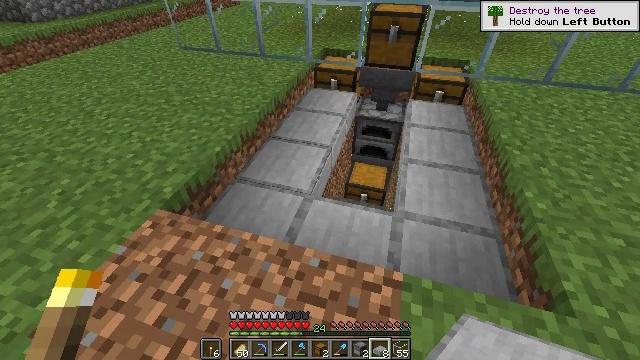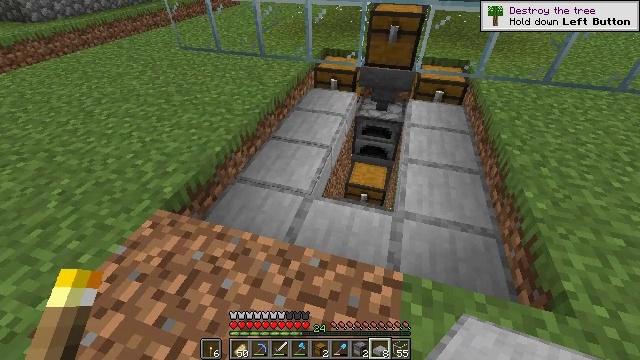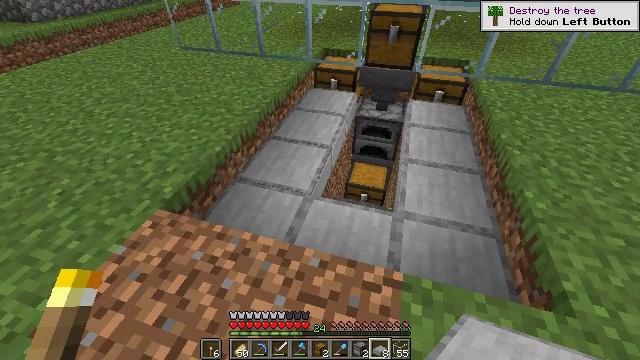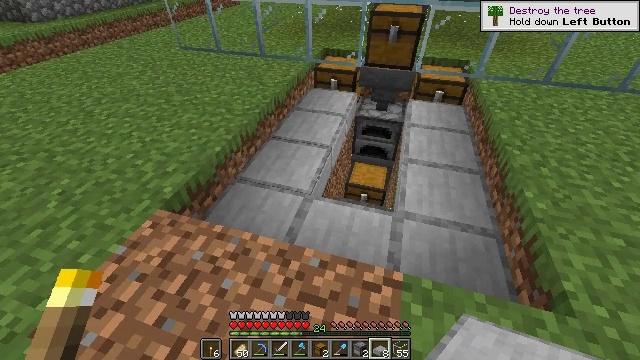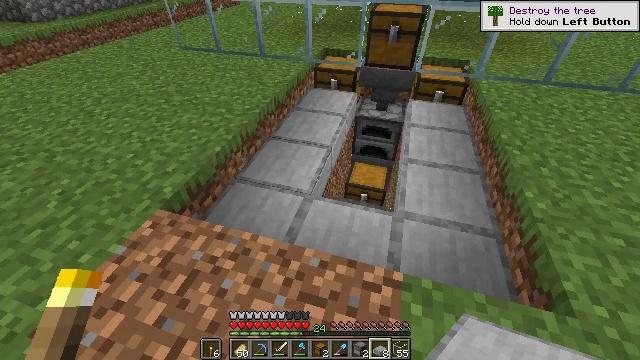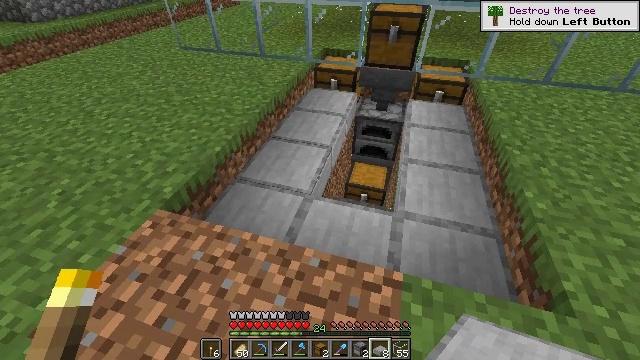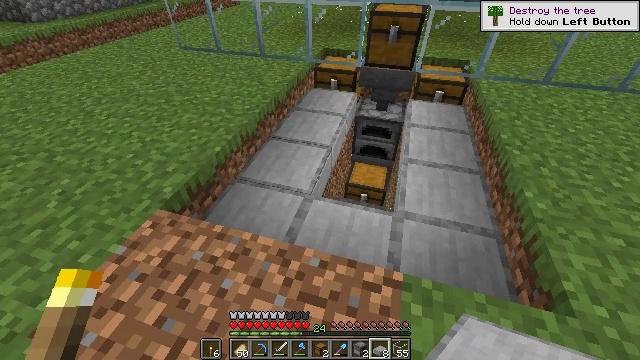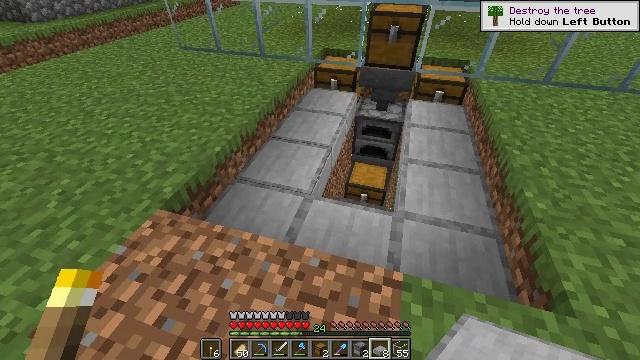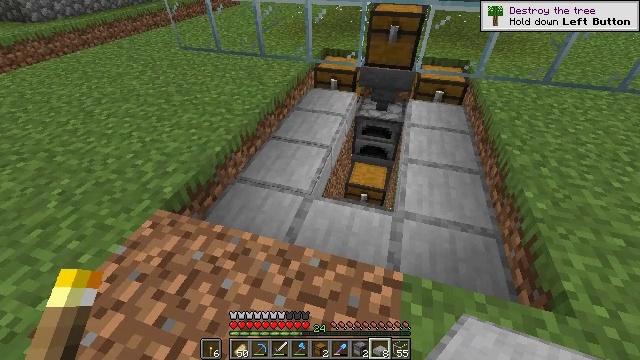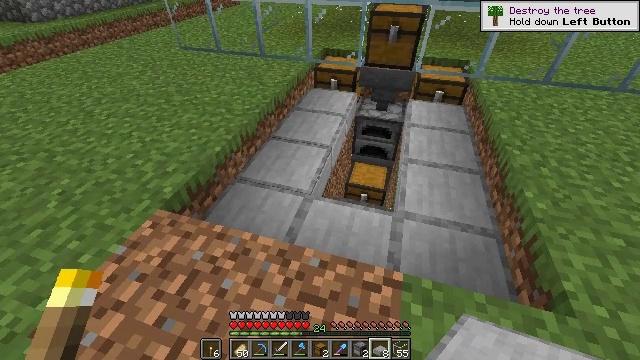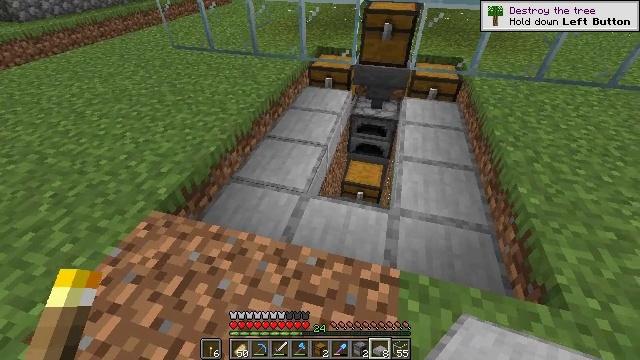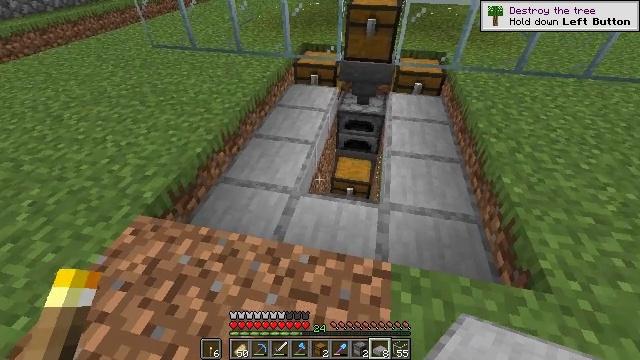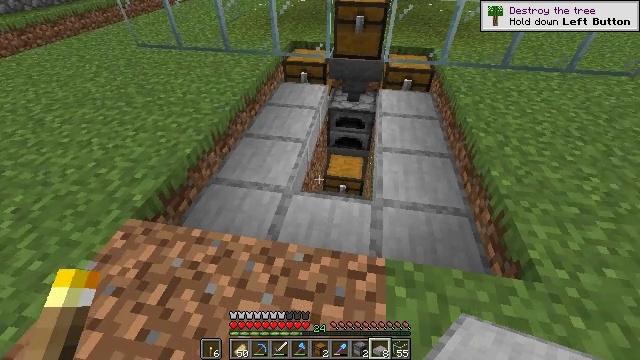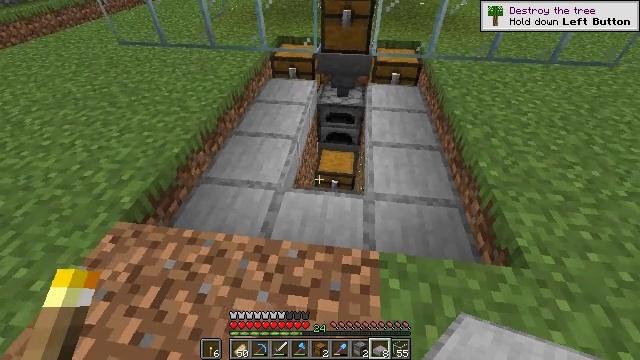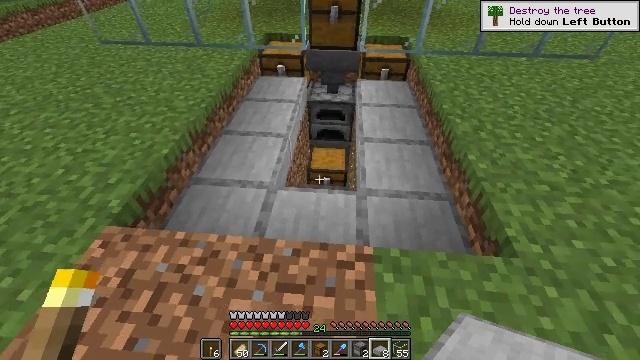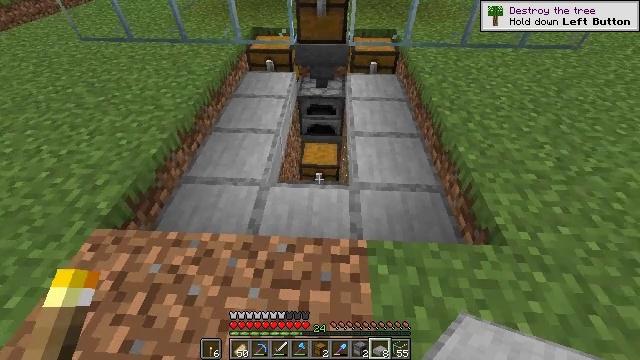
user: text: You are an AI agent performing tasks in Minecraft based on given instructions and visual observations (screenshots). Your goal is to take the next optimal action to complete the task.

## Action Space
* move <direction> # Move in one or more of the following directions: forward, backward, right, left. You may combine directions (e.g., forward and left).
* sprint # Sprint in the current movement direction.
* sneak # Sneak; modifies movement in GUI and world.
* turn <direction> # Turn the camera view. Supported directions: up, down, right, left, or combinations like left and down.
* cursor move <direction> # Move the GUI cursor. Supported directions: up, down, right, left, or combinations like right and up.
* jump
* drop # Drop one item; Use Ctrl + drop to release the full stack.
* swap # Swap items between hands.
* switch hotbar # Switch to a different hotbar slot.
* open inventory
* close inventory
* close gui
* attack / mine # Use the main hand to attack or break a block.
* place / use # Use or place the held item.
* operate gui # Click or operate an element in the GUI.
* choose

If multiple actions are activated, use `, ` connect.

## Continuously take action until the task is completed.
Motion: motion action
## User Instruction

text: Mine the smooth stone slab.
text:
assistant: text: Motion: no_op
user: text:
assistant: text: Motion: no_op
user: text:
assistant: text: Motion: no_op
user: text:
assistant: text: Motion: no_op
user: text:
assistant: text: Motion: no_op
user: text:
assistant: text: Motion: no_op
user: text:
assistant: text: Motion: no_op
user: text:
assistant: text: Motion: no_op
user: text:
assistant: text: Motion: no_op
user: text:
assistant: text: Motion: no_op
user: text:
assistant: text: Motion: turn right
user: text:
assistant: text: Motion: turn right
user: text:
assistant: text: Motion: turn right
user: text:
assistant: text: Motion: turn right
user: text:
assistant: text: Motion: turn right
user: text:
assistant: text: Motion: turn right and down
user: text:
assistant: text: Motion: turn right
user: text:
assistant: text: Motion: turn right
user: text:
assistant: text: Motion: no_op
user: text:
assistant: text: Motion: no_op
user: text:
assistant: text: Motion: no_op
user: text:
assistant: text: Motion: move forward
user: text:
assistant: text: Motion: move forward
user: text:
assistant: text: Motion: move forward
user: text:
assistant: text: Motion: move forward, turn right and down
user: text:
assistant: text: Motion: no_op
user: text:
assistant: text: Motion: turn down
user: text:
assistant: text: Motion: turn down
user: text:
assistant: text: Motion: no_op
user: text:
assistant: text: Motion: no_op